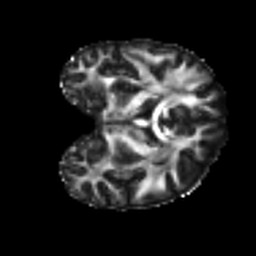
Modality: FA
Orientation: coronal
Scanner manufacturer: siemens
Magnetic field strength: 3 T
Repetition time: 4 s
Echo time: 0.0594 s